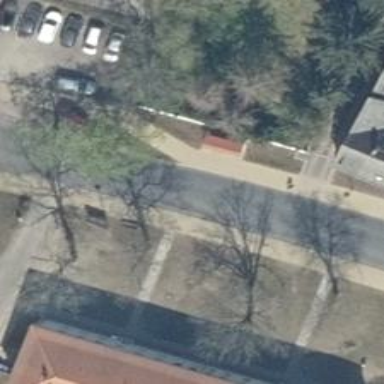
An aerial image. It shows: Sidewalk along the footway.